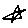
Label: star